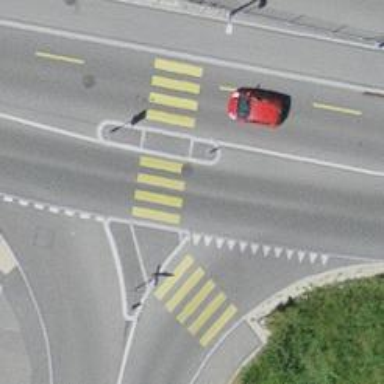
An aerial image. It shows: Zebra crossing with pedestrian island.